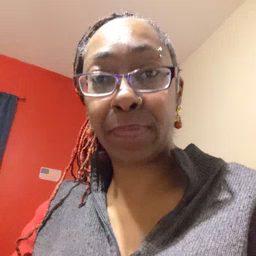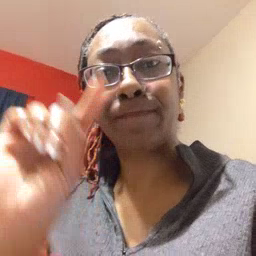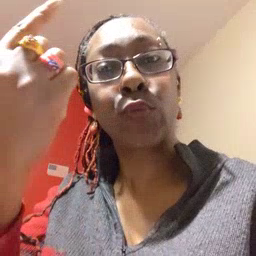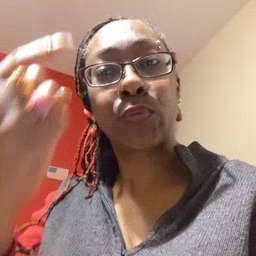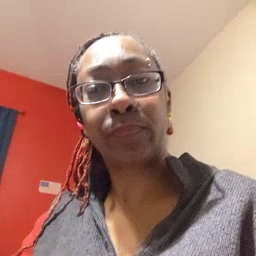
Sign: first